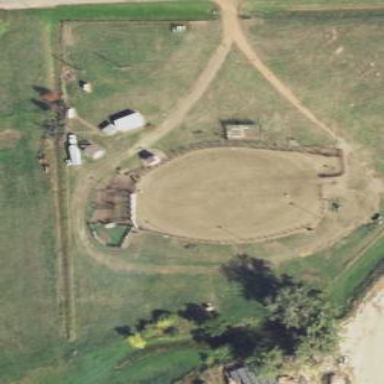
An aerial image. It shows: Equestrian pitch enclosed by fence.